Question: i'm starter in jqGrid, i have 2 jqGrid in the page , in the Grid1 i have inCustom and OutCustom i want user click in Grid get Data inCustom and outCustom in write this code
'''
var grid = $('#list');
grid.jqGrid({
url: 'jQGridHandler.ashx',
postData: { ActionPage: 'ClearanceRequest', Action: 'Fill' },
ajaxGridOptions: { cache: false },
loadonce: true,
direction: "rtl",
datatype: 'json',
height: 600,
width: 1000,
colNames: ['', '', '', ' ', '', '', '', '', '',
'', '', ' ', '', '', '', '', '', '',
'', ' ', '', '', '', '',
'', '', '', '', '', '', ' ',
'', '', '', '', '', ''],
colModel: [
{ name: 'REQUEST_ID', width: 100, sortable: true, hidden: true },
{ name: 'REQUEST_DATE', width: 50, sortable: true },
{ name: 'REQUEST_NO', width: 60, sortable: true },
{ name: 'CUSTOMER_ID', width: 100, sortable: true },
{ name: 'TRANSPORT_TYPE', width: 40, sortable: true },
{ name: 'CLEARANCE_TYPE', width: 50, sortable: true },
{ name: 'IMPORT_EXPORT', width: 30, sortable: true, editable: false,
edittype: 'checkbox', editoptions: { value: "True:False" },
formatter: "checkbox", formatoptions: { disabled: false }, hidden: true
},
{ name: 'WAYBILL_NO', width: 50, sortable: true },
{ name: 'WAYBILL_OFFICE', width: 100, sortable: true },
{ name: 'MANIFEST', width: 200, sortable: true, hidden: true },
{ name: 'STORE_BILL', width: 100, sortable: true, hidden: true },
{ name: 'DIRECT_NO', width: 100, sortable: true, hidden: true },
{ name: 'STORE_DATE', width: 100, sortable: true, hidden: true },
{ name: 'INOUT_DATE', width: 50, sortable: true, hidden: true },
{ name: 'SOURCE_COUNTRY', width: 30, sortable: true, hidden: true },
{ name: 'SOURCE_CITY', width: 80, sortable: true, hidden: true },
{ name: 'DESTINATION_COUNTRY', width: 100, sortable: true, hidden: true },
{ name: 'IN_CUSTOMS', width: 200, sortable: true, hidden: true },
{ name: 'OUT_CUSTOMS', width: 100, sortable: true, hidden: true },
{ name: 'INSURER_ID', width: 100, sortable: true, hidden: true },
{ name: 'INSURANCE_NO', width: 100, sortable: true, hidden: true },
{ name: 'CLEARANCE_PERSON', width: 50, sortable: true, hidden: true },
{ name: 'PROXY_NO', width: 30, sortable: true, hidden: true },
{ name: 'FACTOR_NO', width: 80, sortable: true, hidden: true },
{ name: 'SHIP_NAME', width: 100, sortable: true, hidden: true },
{ name: 'TRAVEL_NO', width: 200, sortable: true, hidden: true },
{ name: 'INDENT_NO', width: 100, sortable: true, hidden: true },
{ name: 'COOTAG_NO', width: 100, sortable: true, hidden: true },
{ name: 'PERMIT_NO', width: 100, sortable: true, hidden: true },
{ name: 'CLEARANCE_NO', width: 50, sortable: true, hidden: true },
{ name: 'CARNETIR_NO', width: 30, sortable: true, hidden: true },
{ name: 'PURCHASE_TYPE', width: 80, sortable: true, hidden: true },
{ name: 'ALL_VALUE', width: 100, sortable: true, hidden: true },
{ name: 'FREIGHT_STATUS', width: 30, sortable: true, editable: false,
edittype: 'checkbox', editoptions: { value: "True:False" },
formatter: "checkbox", formatoptions: { disabled: false }, hidden: true
},
{ name: 'COPY_ORIGINAL', width: 30, sortable: true, editable: false,
edittype: 'checkbox', editoptions: { value: "True:False" },
formatter: "checkbox", formatoptions: { disabled: false }, hidden: true
},
{ name: 'REMARK', width: 100, sortable: true, hidden: true },
{ name: 'details', width: 20, sortable: false, search: false,
formatter: function () {
return "<span class='ui-icon ui-icon-document'></span>";
}
}
],
gridview: true,
rowNum: 30,
rowList: [30, 60, 90],
pager: '#pager',
sortname: 'WorkOrderNo',
viewrecords: true,
sortorder: 'ASC',
rownumbers: true,
beforeSelectRow: function (rowid, e) {
var iCol = $.jgrid.getCellIndex(e.target);
// alert(rowid);
console.log(rowid);
//listItem
console.log($.jgrid.getCellIndex(e.target));
if ($.jgrid.getCellIndex(e.target) == 37) {
$("#listItem").jqGrid("GridUnload");
var gridItem = $('#listItem');
gridItem.jqGrid({
url: 'jQGridHandler.ashx',
postData: { ActionPage: 'ClearanceItems', Action: 'Fill', requestId: rowid },
ajaxGridOptions: { cache: false },
loadonce: true,
direction: "rtl",
datatype: 'json',
height: 200,
colNames: ['', '', '', '', ' ', ' ', '',
'', '', '', ' ', '', ' ',
'', '', ' ', ' ',
'', '', '', ' ', ' ', ' ', ' ', ''],
colModel: [
{ name: 'REQUEST_ID', width: 100, sortable: true },
{ name: 'ITEM_NO', width: 200, sortable: true },
{ name: 'GOODS_DESCRIPTION', width: 100, sortable: true },
{ name: 'QUANTITY', width: 100, sortable: true },
{ name: 'PACKING_TYPE', width: 100, sortable: true },
{ name: 'GROSS_WEIGHT', width: 50, sortable: true },
{ name: 'TARE_WEIGHT', width: 30, sortable: true },
{ name: 'MEASUREMENT_TYPE', width: 80, sortable: true, hidden: true },
{ name: 'GOODS_PRICE', width: 100, sortable: true, hidden: true },
{ name: 'GOODS_CURRENCY', width: 200, sortable: true, hidden: true },
{ name: 'GOODS_CURRENCY_RATE', width: 100, sortable: true, hidden: true },
{ name: 'FREIGHT_PRICE', width: 100, sortable: true, hidden: true },
{ name: 'FREIGHT_CURRENCY', width: 100, sortable: true, hidden: true },
{ name: 'FREIGHT_CURRENCY_RATE', width: 50, sortable: true, hidden: true },
{ name: 'INSURANCE_PRICE', width: 30, sortable: true, hidden: true },
{ name: 'INSURANCE_CURRENCY', width: 80, sortable: true, hidden: true },
{ name: 'INSURANCE_CURRENCY_RATE', width: 100, sortable: true, hidden: true },
{ name: 'TARIFF_NO', width: 200, sortable: true, hidden: true },
{ name: 'CUSTOM_PRICE', width: 100, sortable: true, hidden: true },
{ name: 'WARRANTY_PRICE', width: 100, sortable: true, hidden: true },
{ name: 'INOUT_DATE', width: 100, sortable: true, hidden: true },
{ name: 'VEHICLE_TYPE', width: 50, sortable: true, hidden: true },
{ name: 'VEHICLE_NO', width: 30, sortable: true, hidden: true },
{ name: 'WAREHOUSE_ID', width: 80, sortable: true, hidden: true },
{ name: 'REMARK', width: 80, sortable: true, hidden: true }
],
gridview: true,
rowNum: 20,
rowList: [20, 40, 60],
pager: '#pagerItem',
viewrecords: true,
sortorder: 'ASC',
rownumbers: true
});
gridItem.jqGrid('navGrid', '#pagerItem', { add: true, edit: true, del: true },
{}, {}, {}, { multipleSearch: true, overlay: false, width: 460 });
var myGrid = grid;
var selRowId = myGrid.jqGrid('getGridParam', 'selrow');
celValue = myGrid.jqGrid('getCell', selRowId, 'IN_CUSTOMS');
celValue2 = myGrid.jqGrid('getCell', selRowId, 'OUT_CUSTOMS');
console.log(celValue);
console.log(celValue2);
alert(celValue);
alert(celValue2);
$("#POPUP2").dialog({ width: 780 });
}
return true;
}
});
grid.jqGrid('navGrid', '#pager', { add: false, edit: false, del: true },
{}, {}, {}, { multipleSearch: true, overlay: false, width: 460 })
.navButtonAdd("#pager", {
caption: "",
buttonicon: "ui-icon-plus",
onClickButton: function () {
// alert("Adding Row");
$("#POPUP1").dialog({ width: 730 });
},
position: "first"
})
.navButtonAdd("#pager", {
caption: "",
buttonicon: "ui-icon ui-icon-pencil",
onClickButton: function () {
},
position: "first"
})
.navButtonAdd("#pager", {
caption: "",
buttonicon: "ui-icon ui-icon-trash",
onClickButton: function () {
},
position: "first"
});
'''
When first click in detils button get false value but after then return correct data

thanks all
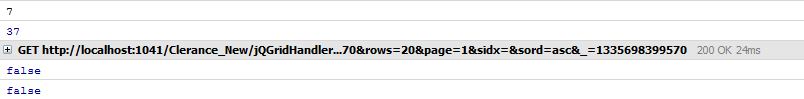
Answer: First of all I answer on your main question. The problem is that you get 'selrow' parameter (the id of selected row) inside of 'beforeSelectRow' callback. At the first click on 'details' button no row is selected. So 'myGrid.jqGrid('getGridParam', 'selrow')' will return 'null' and you will be unable to use 'getCell' to get values from ''IN_CUSTOMS'' and ''OUT_CUSTOMS'' column of the row with id=null.
You always return true from 'beforeSelectRow' callback. So you don't want to prevent row selection if the user click on the 'details' button. In the case I would recommend you better to use <URL> as additional parameter. It will additional simplify your code.
Next remark. You use 'sortable: true' in all column, but the default value of 'sortable' property is already 'true' (see <URL> in the definition of jqGrid. For example in the definition of the first grid you use multiple times the same properties to define hidden column with the checkbox. Additionally there are many columns having 'width: 100' and all columns have empty column header ''''. So you can define the first grid as
'''
var grid = $('#list'),
hiddenCheckboxTemplate = { width: 30, editable: false,
edittype: 'checkbox', editoptions: { value: "True:False" },
formatter: "checkbox", formatoptions: { disabled: false }, hidden: true
};
grid.jqGrid({
colModel: [
{ name: 'REQUEST_ID', hidden: true },
{ name: 'REQUEST_DATE', width: 50 },
{ name: 'REQUEST_NO', width: 60 },
{ name: 'CUSTOMER_ID' },
{ name: 'TRANSPORT_TYPE', width: 40 },
{ name: 'CLEARANCE_TYPE', width: 50 },
{ name: 'IMPORT_EXPORT', template: hiddenCheckboxTemplate },
{ name: 'WAYBILL_NO', width: 50 },
{ name: 'WAYBILL_OFFICE' },
{ name: 'MANIFEST', width: 200, hidden: true },
{ name: 'STORE_BILL', hidden: true },
{ name: 'DIRECT_NO', hidden: true },
{ name: 'STORE_DATE', hidden: true },
{ name: 'INOUT_DATE', width: 50, hidden: true },
{ name: 'SOURCE_COUNTRY', width: 30, hidden: true },
{ name: 'SOURCE_CITY', width: 80, hidden: true },
{ name: 'DESTINATION_COUNTRY', hidden: true },
{ name: 'IN_CUSTOMS', width: 200, hidden: true },
{ name: 'OUT_CUSTOMS', hidden: true },
{ name: 'INSURER_ID', hidden: true },
{ name: 'INSURANCE_NO', hidden: true },
{ name: 'CLEARANCE_PERSON', width: 50, hidden: true },
{ name: 'PROXY_NO', width: 30, hidden: true },
{ name: 'FACTOR_NO', width: 80, hidden: true },
{ name: 'SHIP_NAME', hidden: true },
{ name: 'TRAVEL_NO', width: 200, hidden: true },
{ name: 'INDENT_NO', hidden: true },
{ name: 'COOTAG_NO', hidden: true },
{ name: 'PERMIT_NO', hidden: true },
{ name: 'CLEARANCE_NO', width: 50, hidden: true },
{ name: 'CARNETIR_NO', width: 30, hidden: true },
{ name: 'PURCHASE_TYPE', width: 80, hidden: true },
{ name: 'ALL_VALUE', hidden: true },
{ name: 'FREIGHT_STATUS', template: hiddenCheckboxTemplate },
{ name: 'COPY_ORIGINAL', template: hiddenCheckboxTemplate },
{ name: 'REMARK', hidden: true },
{ name: 'details', width: 20, sortable: false, search: false,
formatter: function () {
return "<span class='ui-icon ui-icon-document'></span>";
}
}
],
cmTemplate: { width: 100, label: '' },
... other option. No colNames are needed because of usage label
});
'''
In the way you reduce the code and make it more manageable (easy to maintain). Because of usage 'label' property in 'colModel' no 'colNames' option should be included.
In the same way you can reduce the code which define the second grid too.
Another remark. the code 'if ($.jgrid.getCellIndex(e.target) == 37) {' is difficult to understand and to maintain. If you would include additional column in the grid or if you even change the value of some option (like 'rownumbers') the constant '37' should be changed. What you want to do is just test whether the user clicked on the 'details' column. I would recommend you to use better the column names. For example
'''
var colModel = $(this).jqGrid('getGridParam', 'colModel'),
cm = colModel[iCol]; // iCol is defined before as $.jgrid.getCellIndex(e.target)
if (cm && cm.name === 'details') {
....
}
'''
The last remark. You use 'GridUnload' and then the second grid with details. It would be more effective to use '.trigger('reloadGrid', <URL>'. The way will work more effectively.